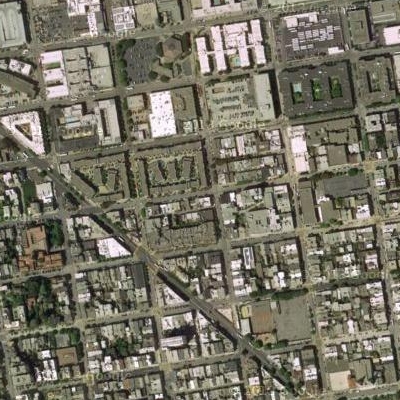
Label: cIndustry